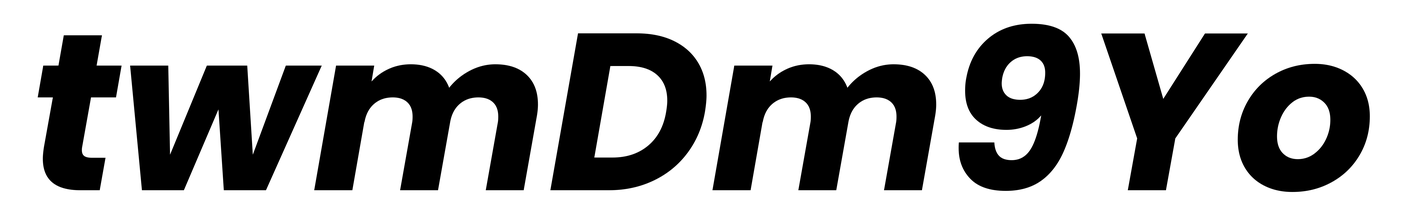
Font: Poppins-BoldItalic